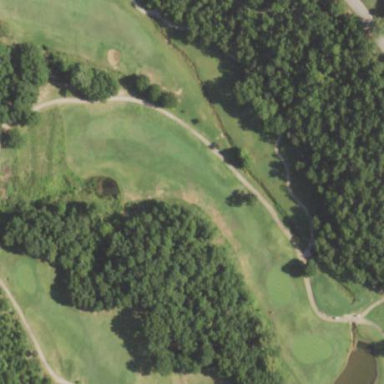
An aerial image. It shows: Rough area in golf course.